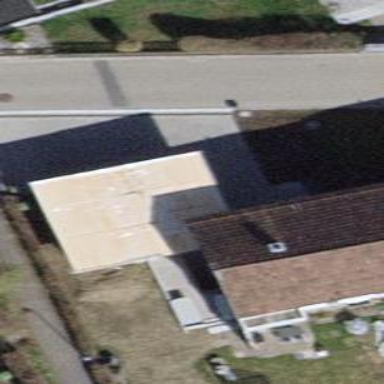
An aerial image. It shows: Carport building.